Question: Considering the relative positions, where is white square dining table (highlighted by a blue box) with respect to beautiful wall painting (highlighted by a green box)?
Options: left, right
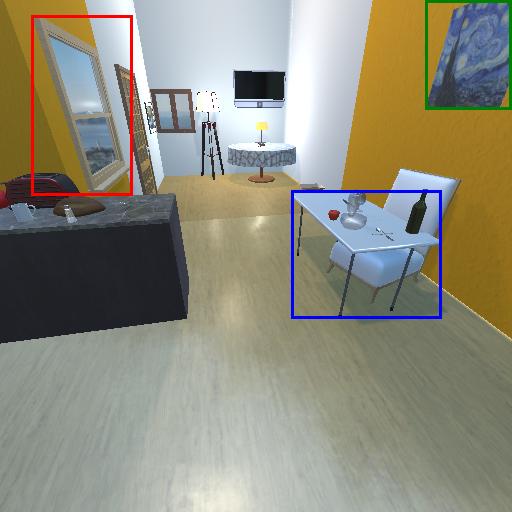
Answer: left